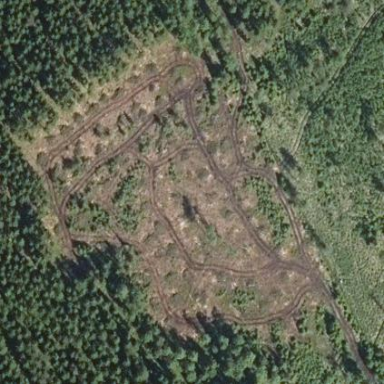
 likely man-made clearing in the landscape."